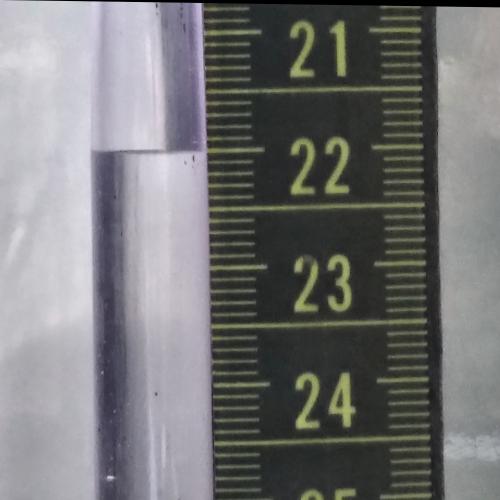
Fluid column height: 22.0 cm